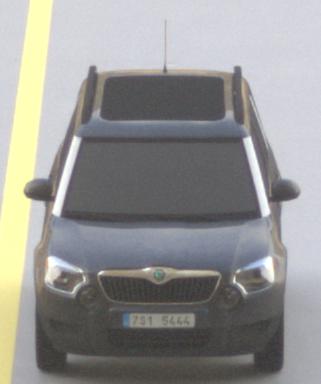
Make: Skoda
Model: Yeti 1.2 TSI
Detailed model: Yeti
Model produced from: 2009/11
Model produced until: 2011/10
Doors: 5
Color: gray
Road condition: dry road
Daytime: morning or afternoon
Contrast: medium contrast